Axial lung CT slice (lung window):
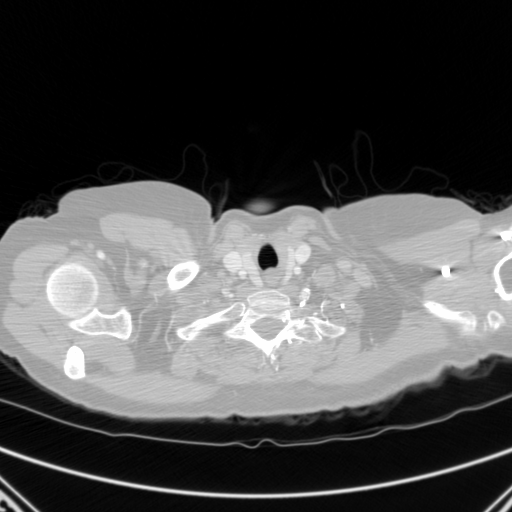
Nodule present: no